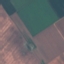
Land use / land cover class: AnnualCrop